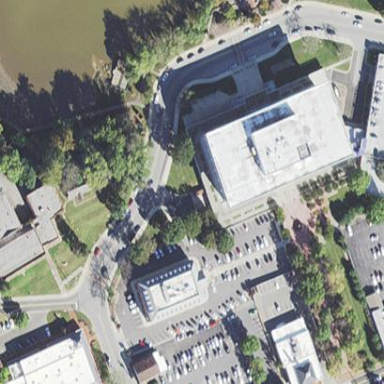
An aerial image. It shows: Library building.